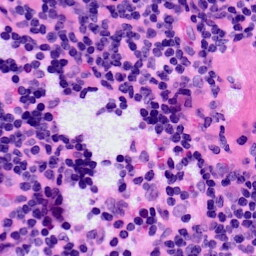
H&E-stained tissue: LymphNode